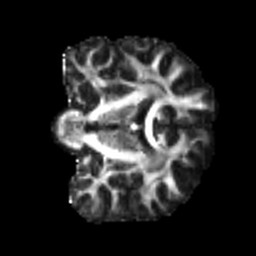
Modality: FA
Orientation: coronal
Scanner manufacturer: siemens
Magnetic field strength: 3 T
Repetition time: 4 s
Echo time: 0.0594 s